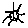
Label: sun